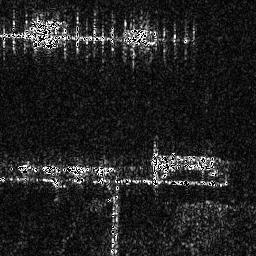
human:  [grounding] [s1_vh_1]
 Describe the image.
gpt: In the satellite image, there is  <ref>1 medium ship </ref> <box>[[8, 6, 25, 12, 0]]</box> located at top left,  <ref>1 small ship </ref> <box>[[47, 9, 60, 15, 0]]</box> located at top,  <ref>1 medium ship </ref> <box>[[57, 58, 85, 66, 0]]</box> located at right.